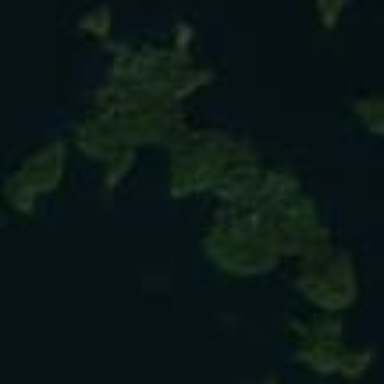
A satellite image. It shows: Islet.